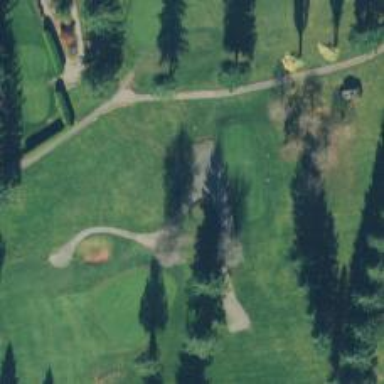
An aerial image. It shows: Path used for both walking and golf.